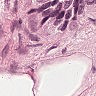
Metastatic tissue present: yes